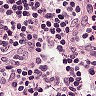
Metastatic tissue present: no